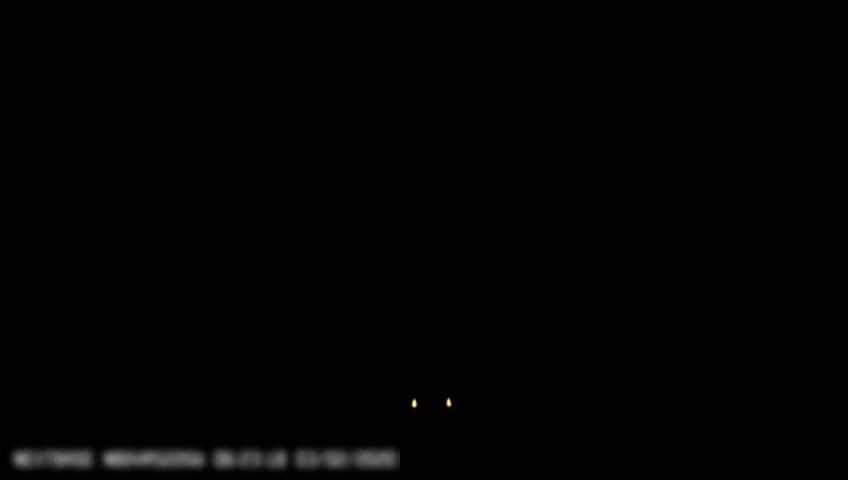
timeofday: Night
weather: Other